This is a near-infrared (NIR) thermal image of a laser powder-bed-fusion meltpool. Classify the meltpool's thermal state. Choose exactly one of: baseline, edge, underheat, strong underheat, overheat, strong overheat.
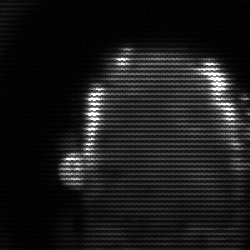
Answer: baseline